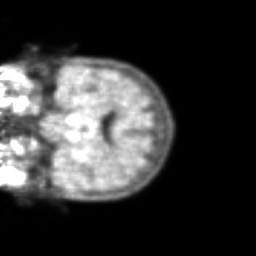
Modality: PET
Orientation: coronal
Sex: female
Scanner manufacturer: ge